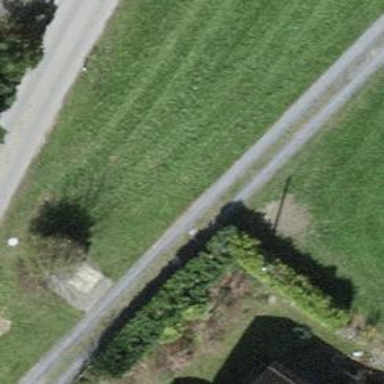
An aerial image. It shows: Hedge acting as barrier.